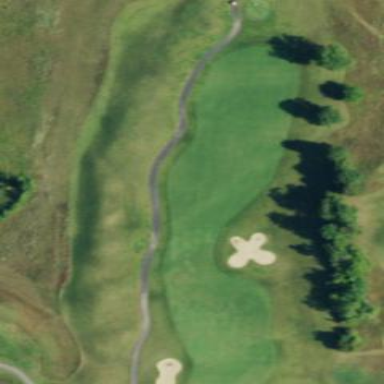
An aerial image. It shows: Golf fairway surrounded by grass.